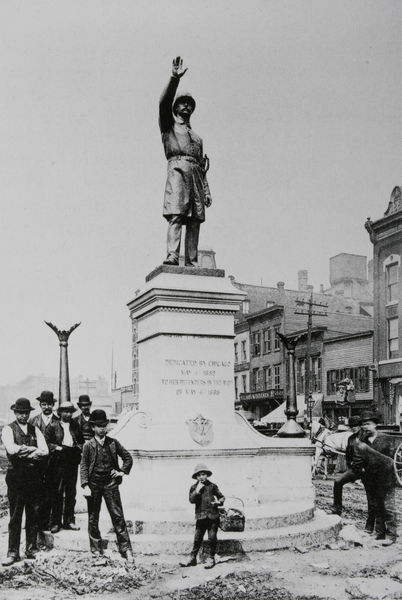
Titel: The Police Monument
Künstler: Johannes Glert
Standort: Chicago (Illinois)
Institution: Chicago Historical Society
Schlagwörter: dunkel, hand, mann, weiß, menschen, stadt, fenster, grau, hell, hintergrund, hut, hüte, laternen, männer, schwarz, strasse, ornament, anzüge, arm, arme, barock, sockel, stehen, hände, häuser, figur, kind, brunnen, karren, pferd, pferde, bein, schrift, pflaster, amerika, kutsche, platz, inschrift, korb, stufen, bronze, plastik, junge, weste, tor, foto, fotografie, hitler, symetrie, türme, strommast, denkmal, soldat, fries, wappen, melonen, schnecke, entdecker, westen, erinnerung, symetrisch, stadtplatz, standbild, grundriss, winken, siegessäule, denkmäler, nationalsozialismus, siegesdenkmal, chicago, grusss